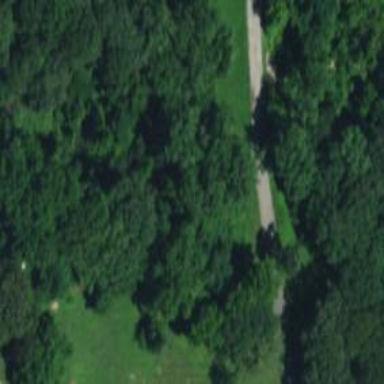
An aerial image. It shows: Disc golf hole.